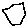
Label: hexagon